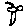
Label: bird